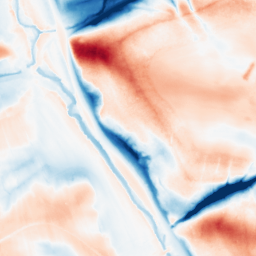
Category: classical
Decomposition family: gaussian_anisotropic
Decomposition parameters: sigma_x: 5
sigma_y: 20
Upsampling method: linear_exact
Upsampling parameters: scale: 4
Upsampling scale: 4